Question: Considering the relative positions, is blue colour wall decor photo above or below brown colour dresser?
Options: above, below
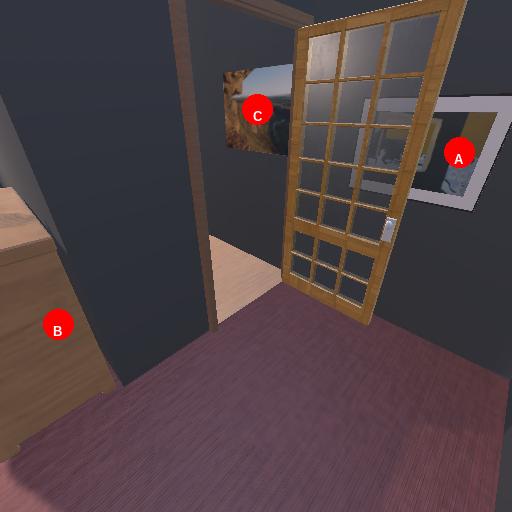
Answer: above